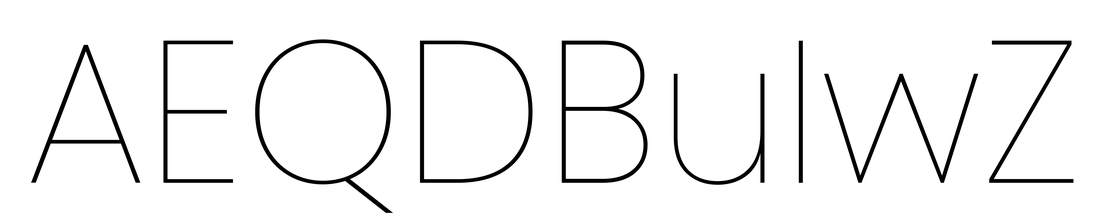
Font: Poppins-Thin